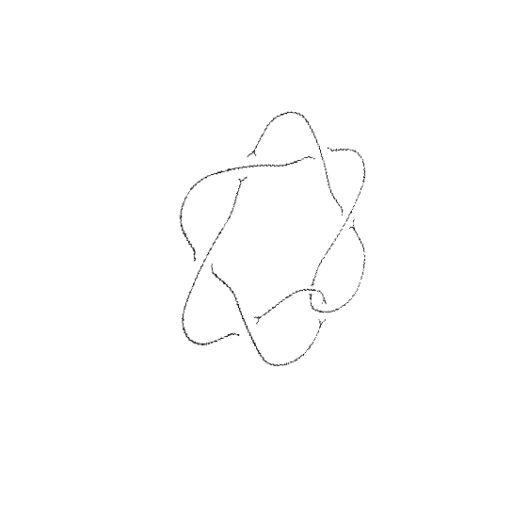
Crossing number: 7